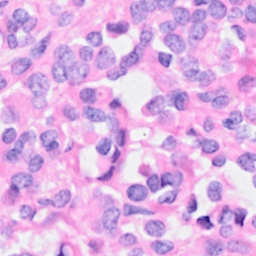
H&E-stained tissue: Breast